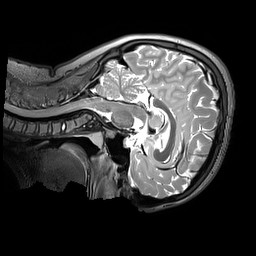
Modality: T2w
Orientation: sagittal
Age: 13
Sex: male
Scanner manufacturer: siemens
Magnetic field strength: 3 T
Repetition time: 3.2 s
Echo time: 0.408 s